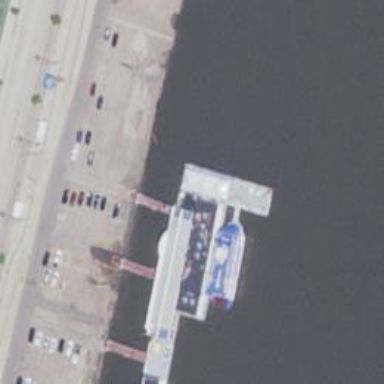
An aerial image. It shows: Man-made pier.